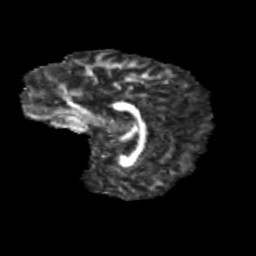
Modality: FA
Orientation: sagittal
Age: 13
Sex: female
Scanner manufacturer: siemens
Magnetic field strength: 3 T
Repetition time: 3.8 s
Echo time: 0.07 s